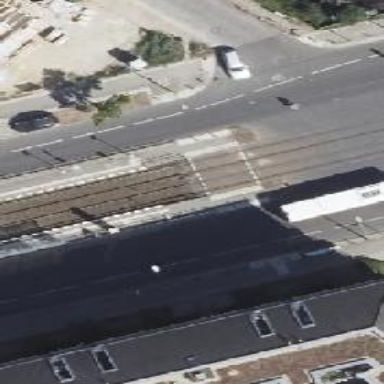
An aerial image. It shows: Uncontrolled tram railway crossing.